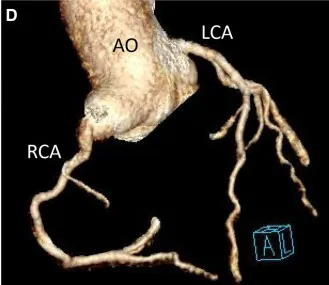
No tortuous artery or enlargement was detected in the coronary arteries.
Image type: radiology (ct)